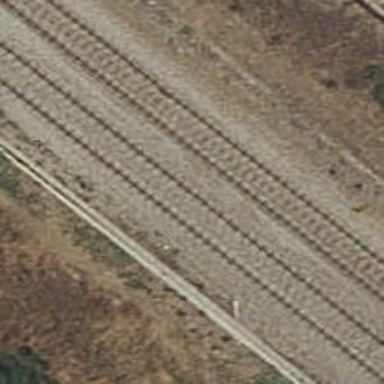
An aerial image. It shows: Railway track with contact lines for electrification.